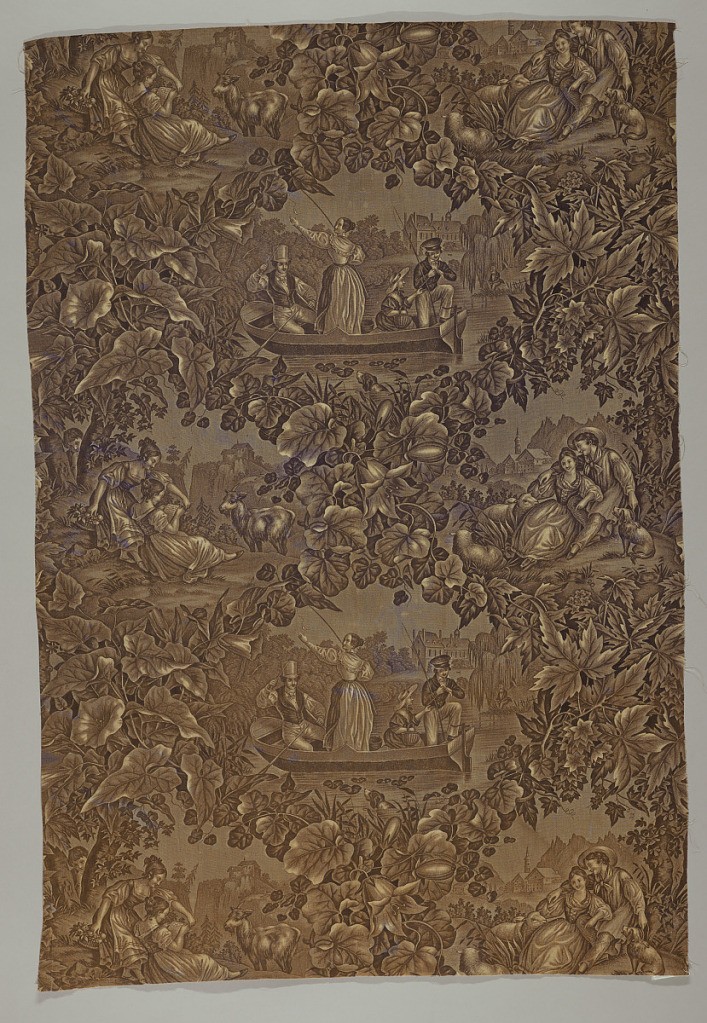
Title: Country scenes
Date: ca. 1835
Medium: cotton Technique: printed by engraved roller on plain weave
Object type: Textile
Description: Country scenes; an amorous couple, people fishing from a boat, and two girls reading a letter, in a diamond lattice grid of leaves and flowers. in purple on white.